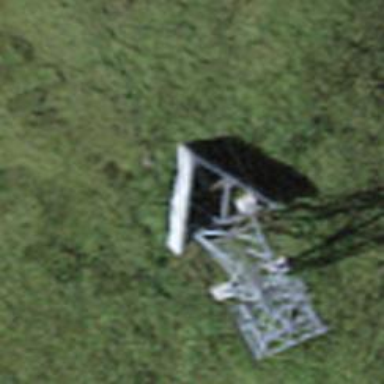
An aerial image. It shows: Pylon for aerialway.